Interaction volume radius: 5 \u00c5
Interaction volume height: 20 \u00c5
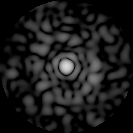
Disorder parameter: 0.8404